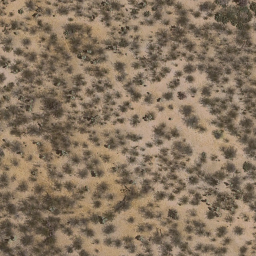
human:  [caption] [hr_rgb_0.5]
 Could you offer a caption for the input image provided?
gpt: This is a chaparral .

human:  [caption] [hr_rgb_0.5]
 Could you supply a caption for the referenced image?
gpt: Lots of plants scattered on the ground. .

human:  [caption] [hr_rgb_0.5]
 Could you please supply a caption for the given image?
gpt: There are some grey plants scattered on the ground .

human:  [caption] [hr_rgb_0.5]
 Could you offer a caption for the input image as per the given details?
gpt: Lots of plants scattered in the loess ground. .

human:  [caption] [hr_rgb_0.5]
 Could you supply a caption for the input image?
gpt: Some grey plants are scattered in the loess ground .